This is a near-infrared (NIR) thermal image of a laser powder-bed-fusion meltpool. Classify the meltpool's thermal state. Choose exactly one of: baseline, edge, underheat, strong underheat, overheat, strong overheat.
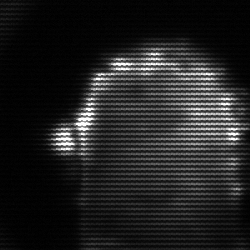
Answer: baseline